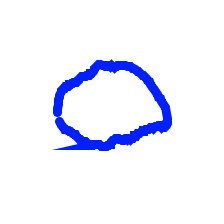
Shape: circle